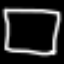
Label: square